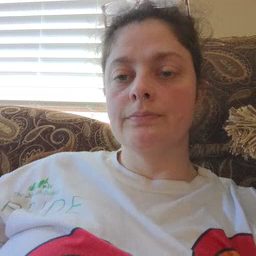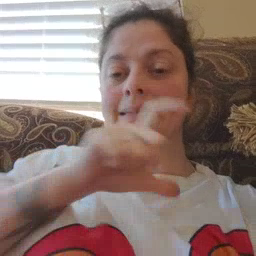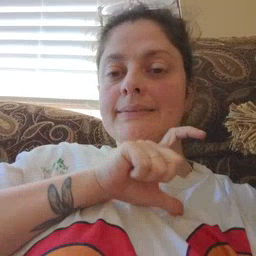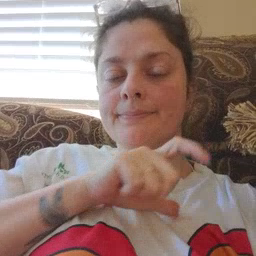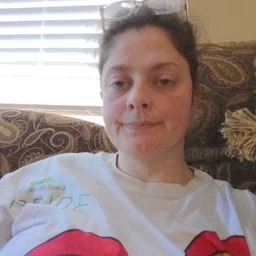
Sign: police